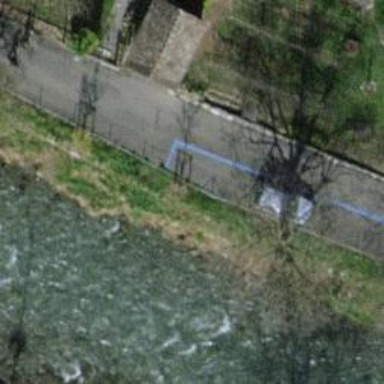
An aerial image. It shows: Bollard.